Field crop: tomato
Growth stage: 1
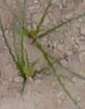
Species: cyperus